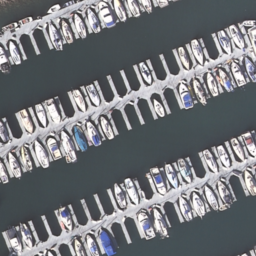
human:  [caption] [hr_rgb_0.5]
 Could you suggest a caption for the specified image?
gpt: Many boats docked neatly at the harbor and the water is deep blue .

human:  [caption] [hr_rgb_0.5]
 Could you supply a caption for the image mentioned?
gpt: Lots of boats docked neatly at the harbor .

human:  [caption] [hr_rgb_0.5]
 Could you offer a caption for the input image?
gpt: Many boats docked neatly at the harbor and many positions are free .

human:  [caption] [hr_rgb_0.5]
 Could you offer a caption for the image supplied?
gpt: Lots of boats docked at the harbor and the boats are closed to each other .

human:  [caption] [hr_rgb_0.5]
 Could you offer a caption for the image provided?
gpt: Lots of boats docked neatly at the harbor and many positions are free .